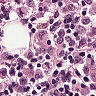
Metastatic tissue present: yes